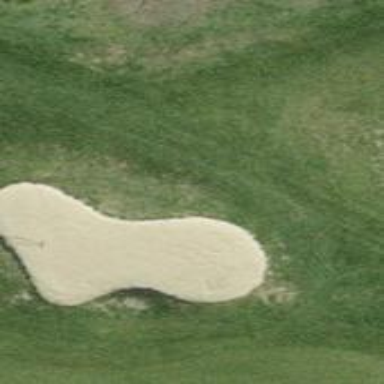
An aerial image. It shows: Sandy area is golf bunker.